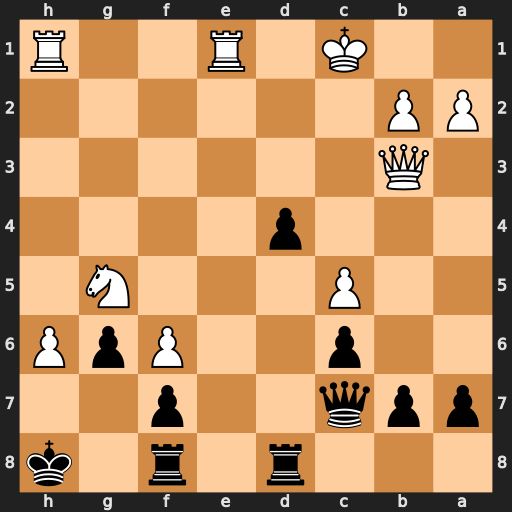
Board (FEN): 3r1r1k/ppq2p2/2p2PpP/2P3N1/3p4/1Q6/PP6/2K1R2R
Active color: b
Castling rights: -
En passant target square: -
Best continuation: Qf4+ Kb1 Qxg5